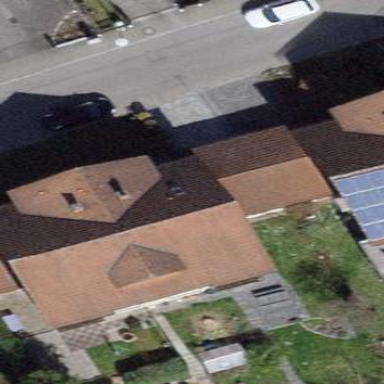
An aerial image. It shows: Group of garages.